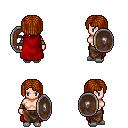
a pixel art fantasy rpg character, female body template, human, light skin, red cape, robe skirt, brunette pageboy hairstyle, cloth bracers, white slippers, shield, four views (front, back, left, right), 2x2 character sprite sheet, small pixel art, hard edges, no anti-aliasing